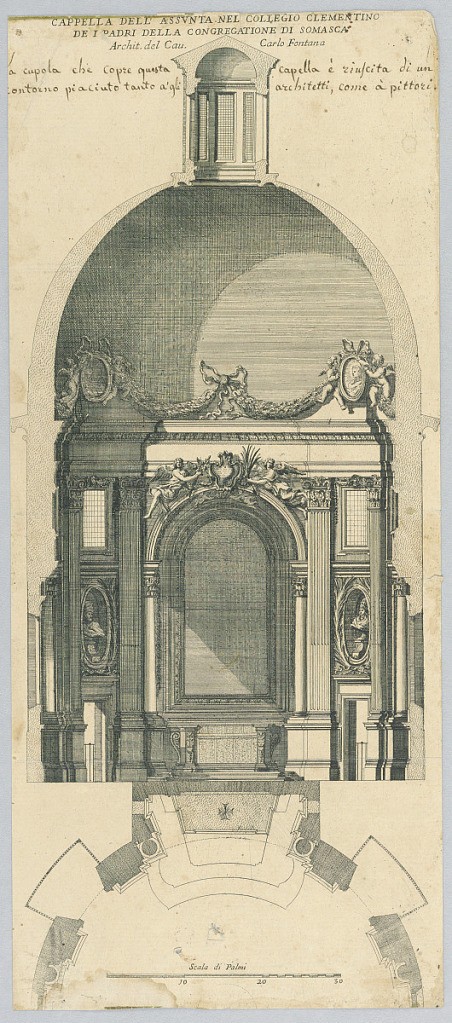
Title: Plan and Elevation for the Chapel of the Assumption in the Clementine College of the Fathers of the Congregation of Somasca
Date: ca. 1671
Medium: Engraving, brush and blue wash on paper
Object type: Print
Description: Plan and Elevation for the Chapel of the Assumption in the Clementine College of the Fathers of the Congregation of Somasca.